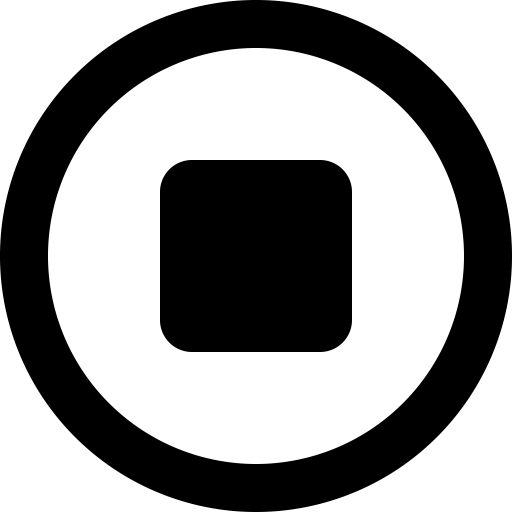
Tags: icon, FontAwesome, fa-icon, outline, circle, stop